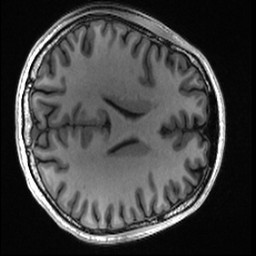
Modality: T1w
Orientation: axial
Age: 18
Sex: female